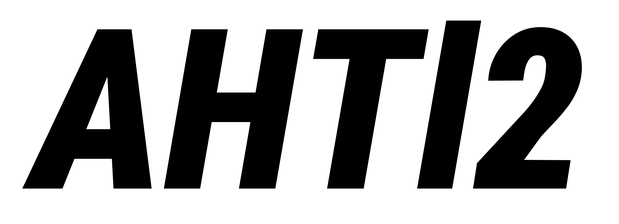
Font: Roboto-Italic_Condensed_Black_Italic